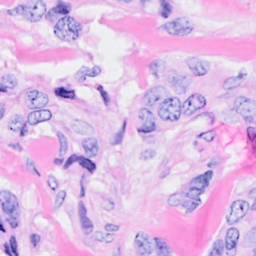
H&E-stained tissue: Breast